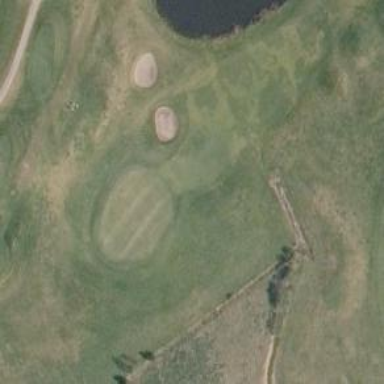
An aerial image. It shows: View of golf hole.